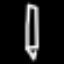
Label: pencil